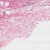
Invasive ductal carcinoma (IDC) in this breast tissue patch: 0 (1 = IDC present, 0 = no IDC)